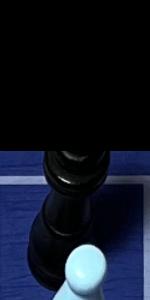
Label: King_Black